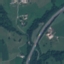
Land use / land cover: Highway